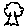
Label: tree